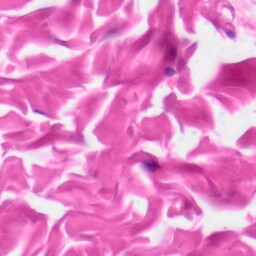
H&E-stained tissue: Skin